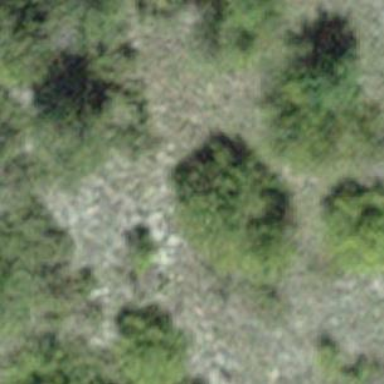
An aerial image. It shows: Forest area.